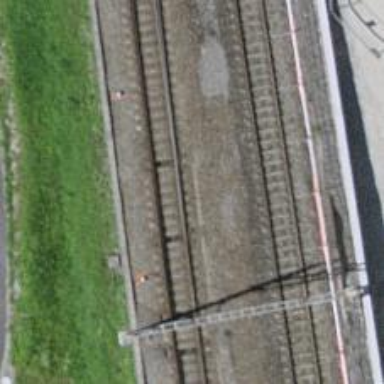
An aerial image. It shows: Railway switch.